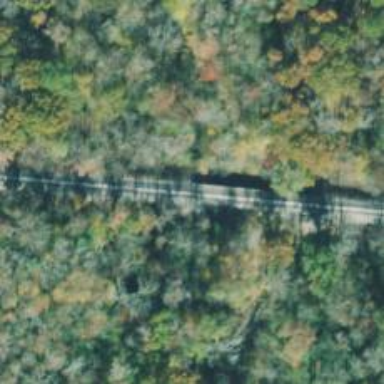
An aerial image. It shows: Railway bridge.